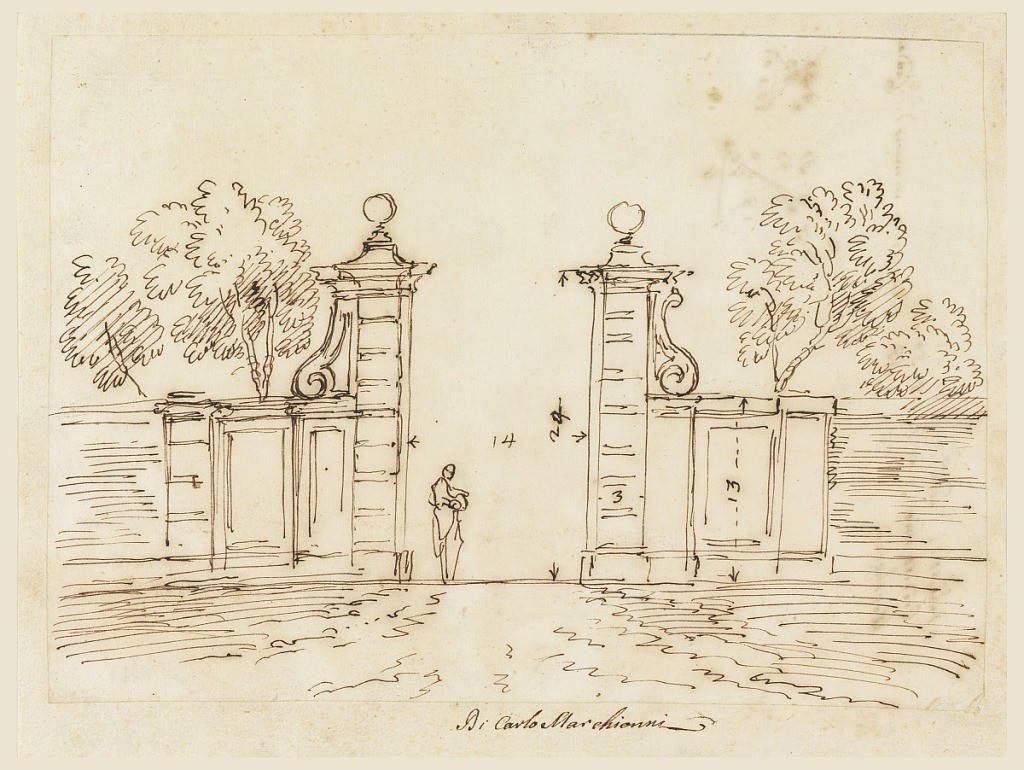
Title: Design for a Gate of a Villa
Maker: Carlo Marchionni, Italian, 1702–1786
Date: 1750–55
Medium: Pen and ink on laid paper
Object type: Drawing
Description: Pilasters with mounds on top frame of the opening. Volutes connect their upper parts with the garden wall, the nearest parts to the gate of which are shaped as panels flanked by pilasters. A man stand in the opening. Measurements are inscribed. On verso: "Debbito di…(?) Lem Le / Credito mio / Gerchecca (?) / …(?) in man d(I) G…o(?)Cunder(?)" and struck out accounts.